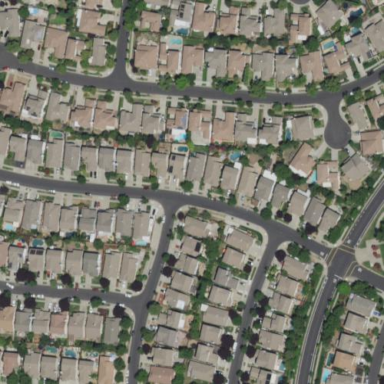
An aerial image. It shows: Residential area with detached houses.